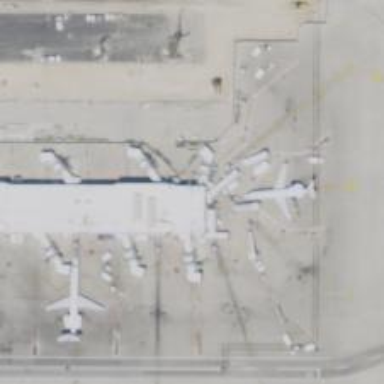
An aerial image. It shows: Airport gate.